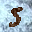
Label: 5